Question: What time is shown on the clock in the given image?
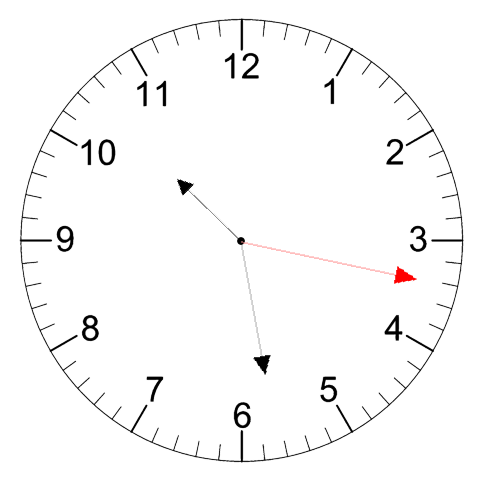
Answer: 10:28:17